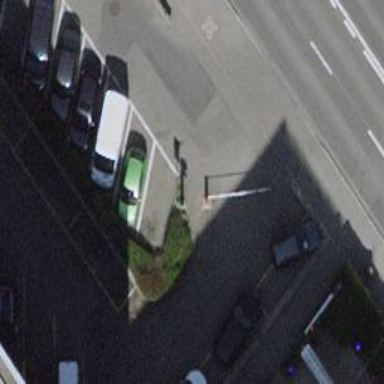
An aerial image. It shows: Lift gate barrier.